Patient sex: F
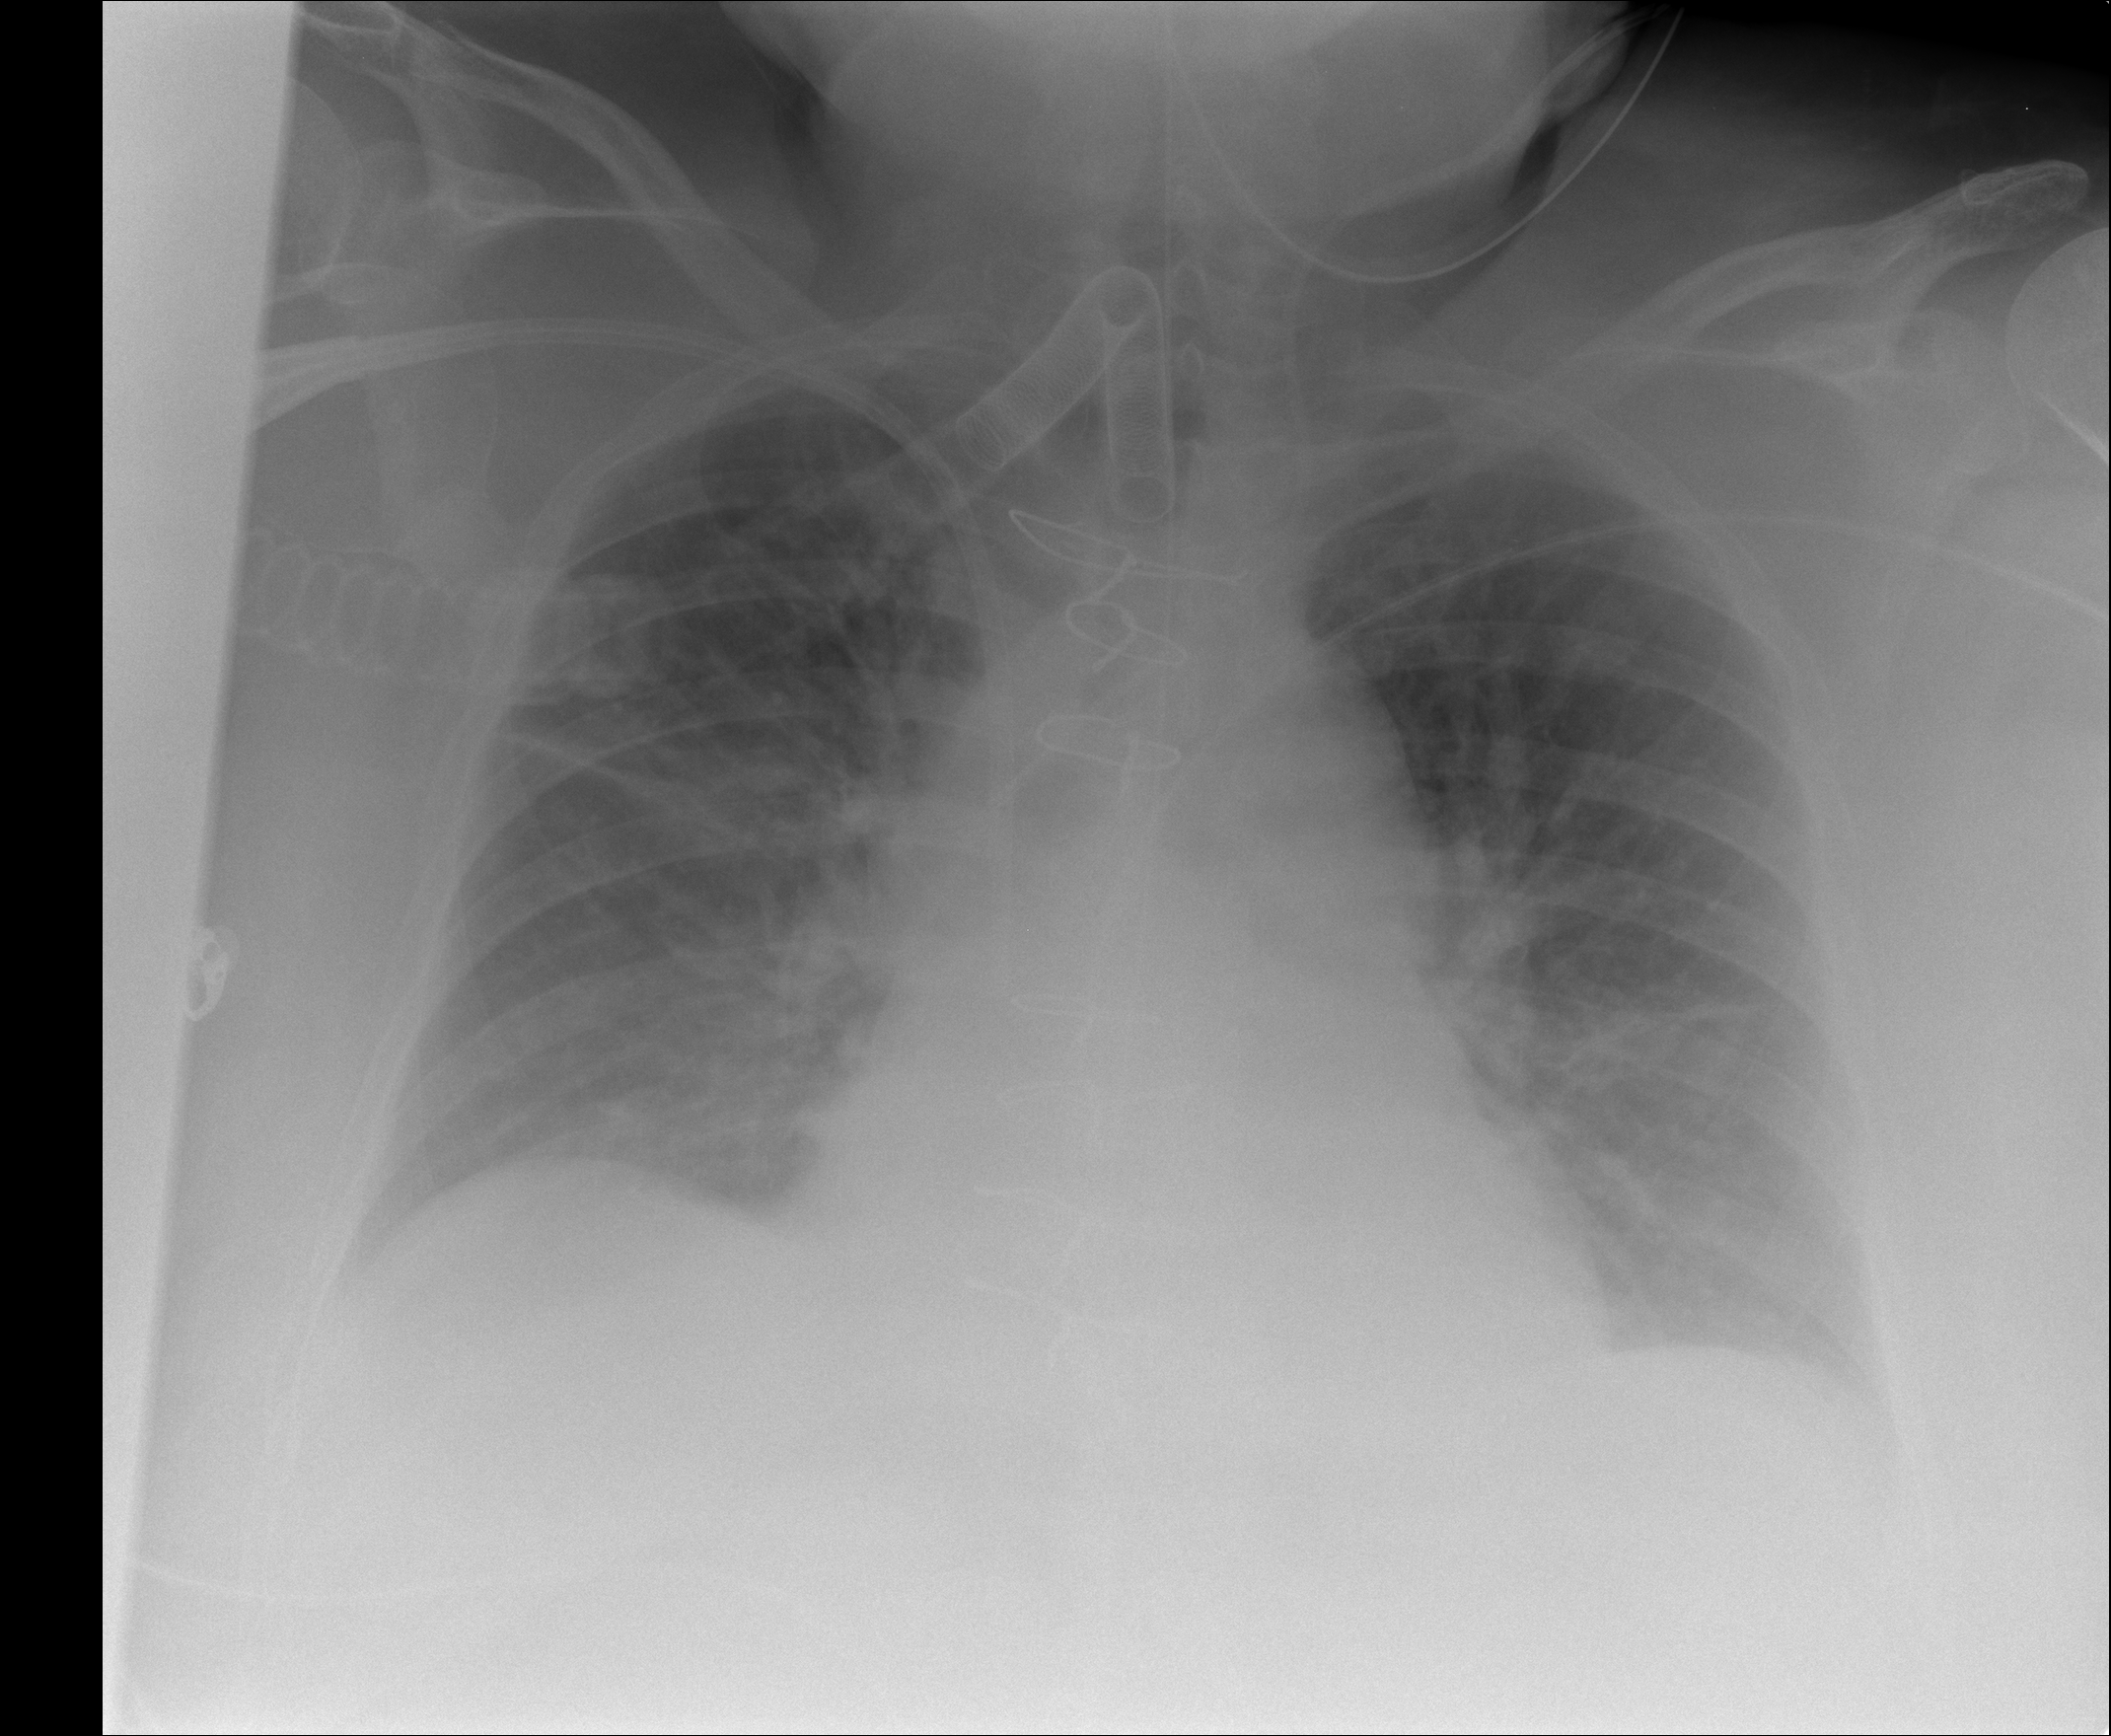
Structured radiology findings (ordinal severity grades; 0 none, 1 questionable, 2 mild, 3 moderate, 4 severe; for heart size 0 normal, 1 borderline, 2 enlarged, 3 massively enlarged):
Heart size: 0
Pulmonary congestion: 2
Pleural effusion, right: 0
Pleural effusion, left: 0
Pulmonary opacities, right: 0
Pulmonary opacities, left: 0
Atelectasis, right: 0
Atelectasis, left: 0